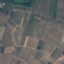
Label: PermanentCrop